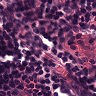
Metastatic tissue present: no